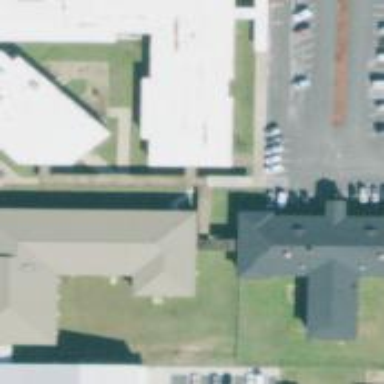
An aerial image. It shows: School building.